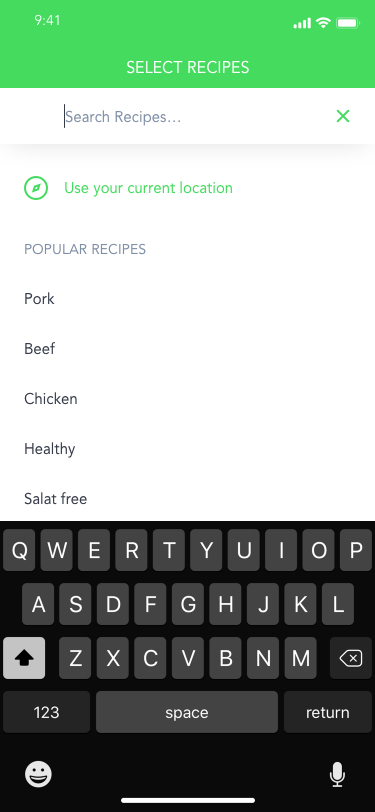
Text in this UI design:
Use your current location
Pork
Beef
Chicken
Healthy
Salat free
Atlanta, GA
POPULAR RECIPES
Search Recipes…